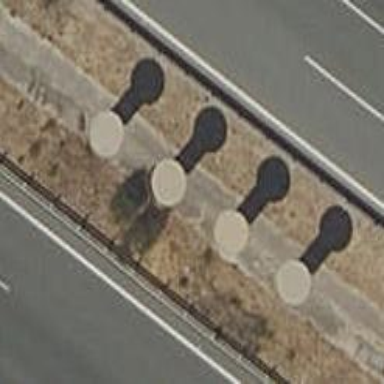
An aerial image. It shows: Roundabout with bridge.